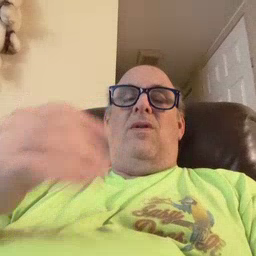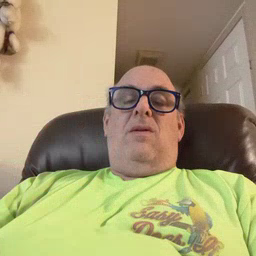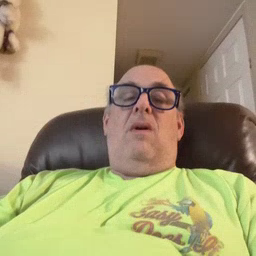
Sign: wet